Question: I'm trying to integrate an accordion into my web app, and I'd like to switch between a chevron-down and chevron-up icon when a header is clicked. Right now, it seems like what I have is only working for every other accordion instance (I have a page of blog entries with comments for each, and the comments are expandable). What am I doing wrong?
'''
<div class="userComments">
<div class="accordion">
<h5 class="icon-chevron-down"> Comments (<%=step.comment_threads.count%>)</h5>
<div class="comment">
<div class="userIcon">
<%= image_tag(current_user.avatar_url(:thumb), :class=>"commentAvatar img-polaroid")%>
</div class="addComment">
<%= semantic_form_for([@project, step, step.comment_threads.build]) do |f| %>
<div class="field">
<%= f.text_area :body %>
</div>
<div class="submit">
<%= f.submit :comment, :class=> "btn btn-small btn-primary commentSubmit" %>
</div>
<% end %>
<div class="clear"></div>
<div class="stepComments">
<% if step.comment_threads.count >0 %>
<% step.comment_threads.each do |stepComment| %>
<% if stepComment.body.length>0 %>
<%= render :partial => 'comments', :locals => {:comment=> stepComment, :step=>step} %>
<% end %>
<% end %>
<% end %>
</div>
</div>
</div>
</div>
'''
'''
(function($) {
$('.accordion').accordion({
collapsible: true,
heightStyle: "content",
active: false,
});
$('.accordion h5').hover(function(){
$(this).css("color", "#0769AD");
},
function(){
$(this).css("color", "#000");
});
$('.accordion h5').click(function(){
console.log('switching');
if($(this).hasClass("icon-chevron-down")){
$(this).removeClass("icon-chevron-down");
$(this).addClass("icon-chevron-up");
}
else{
$(this).removeClass("icon-chevron-up");
$(this).addClass("icon-chevron-down");
}
});
})(jQuery);
'''

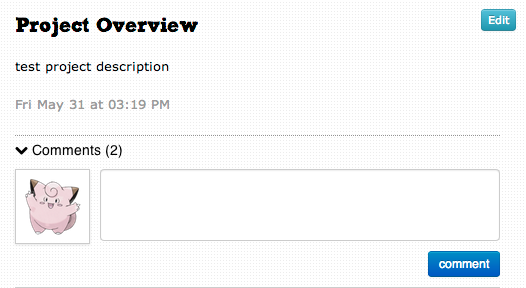
Answer: here's how I solved it:
'''
$('.accordion').accordion({
collapsible: true,
heightStyle: "content",
active: false,
icons:{
header: "icon-chevron-down",
activeHeader: "icon-chevron-up"
}
});
'''
and then I removed the class specification for the headers!